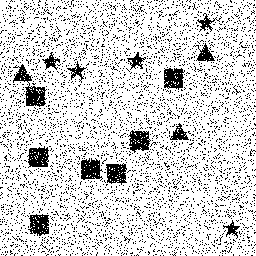
Squares: 7
Triangles: 3
Stars: 5
Total shapes: 15